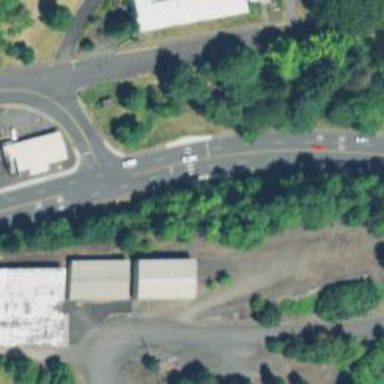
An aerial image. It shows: Secondary road with sidewalk on the left.